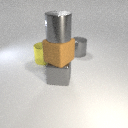
large gray metal cube in front of large gray metal cylinder